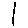
Label: line